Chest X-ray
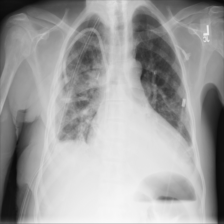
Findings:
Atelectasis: negative
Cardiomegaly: negative
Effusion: positive
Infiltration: positive
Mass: negative
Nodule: negative
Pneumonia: negative
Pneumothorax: negative
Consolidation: negative
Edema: negative
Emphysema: negative
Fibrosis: negative
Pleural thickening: negative
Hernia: negative